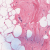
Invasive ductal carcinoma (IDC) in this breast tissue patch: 0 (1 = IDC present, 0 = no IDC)